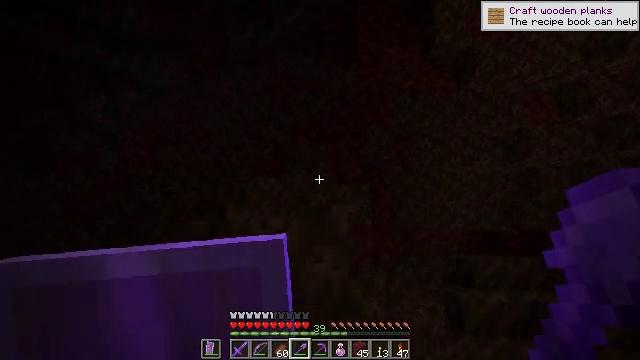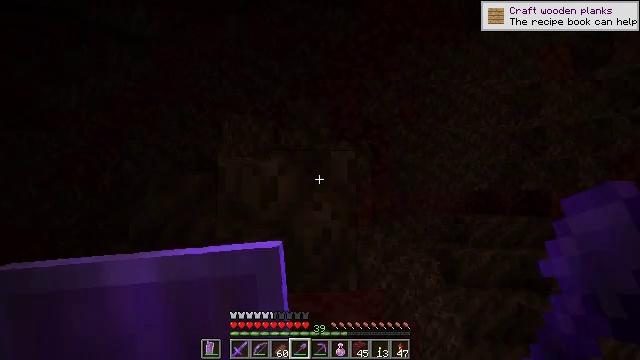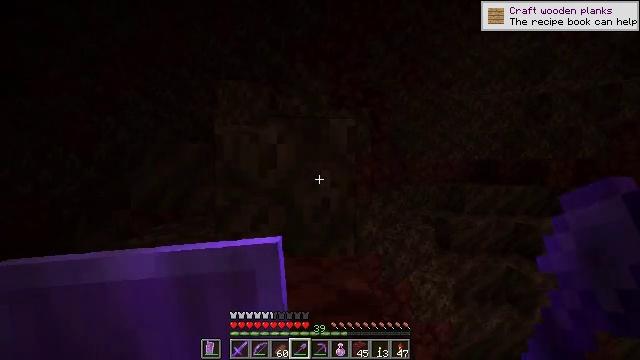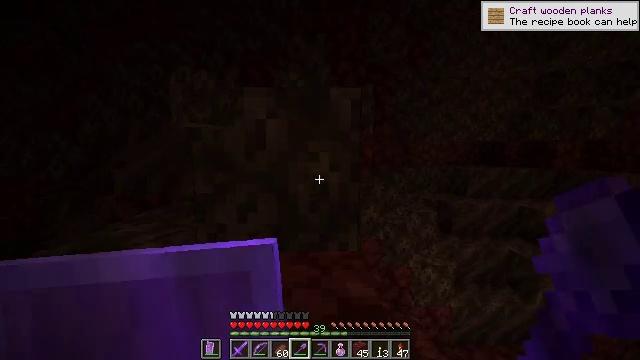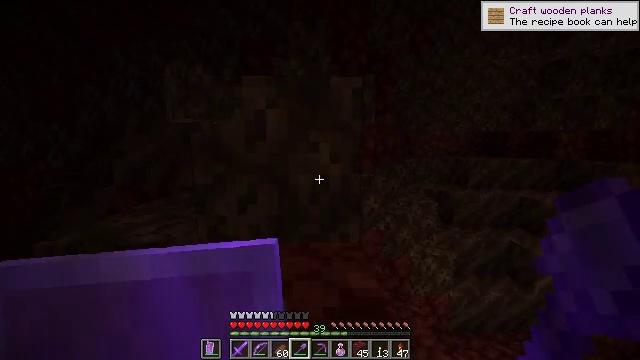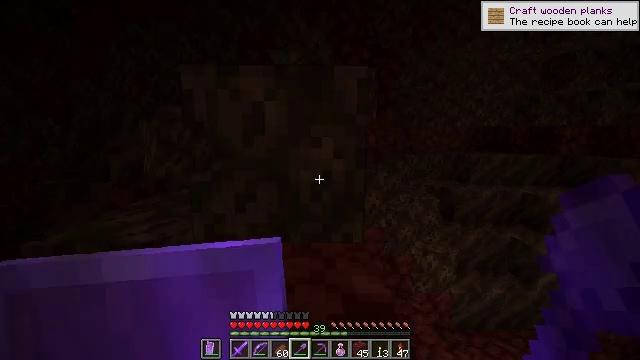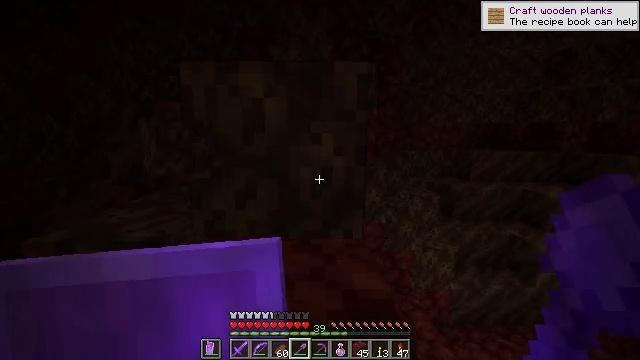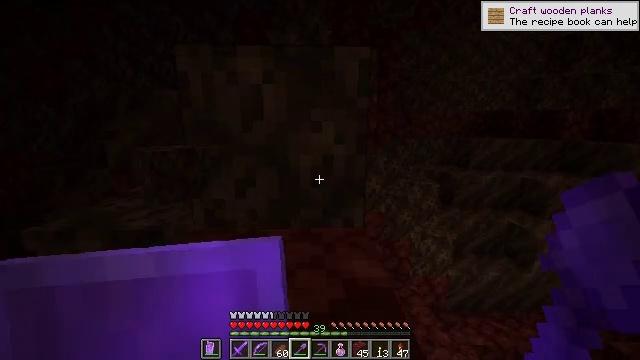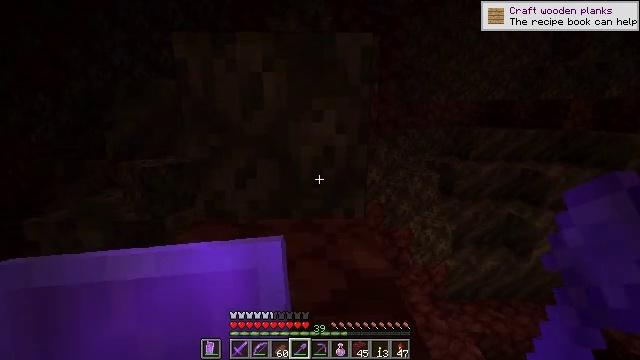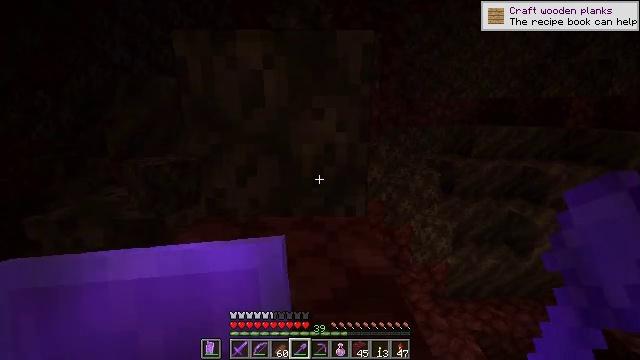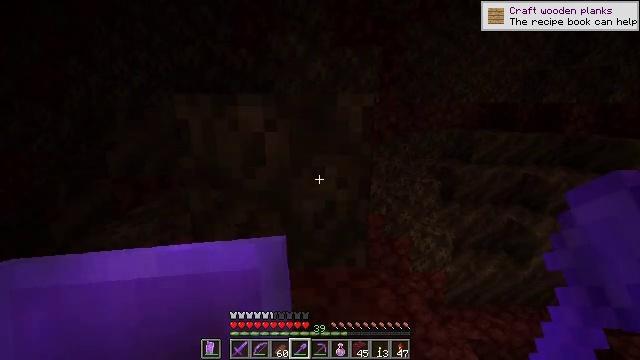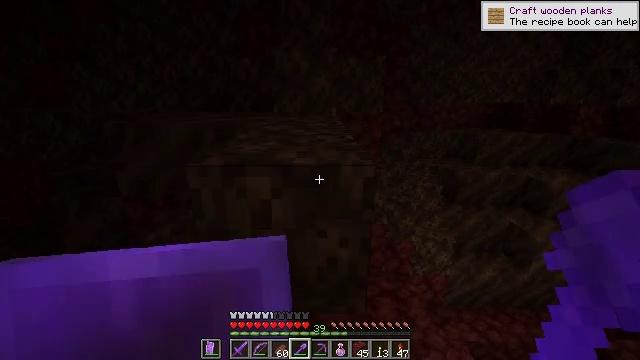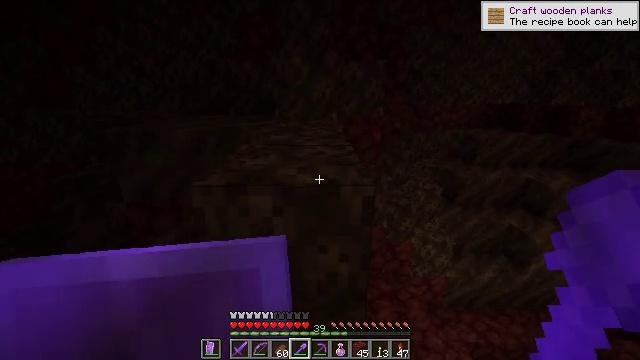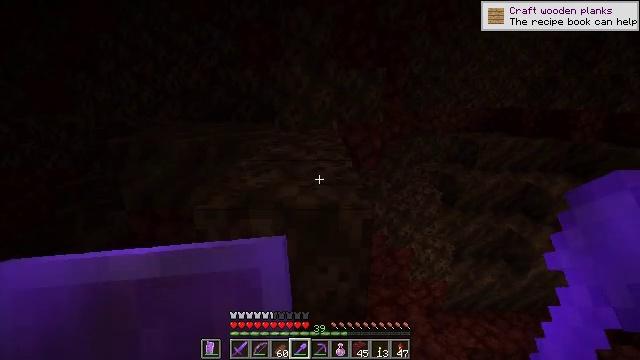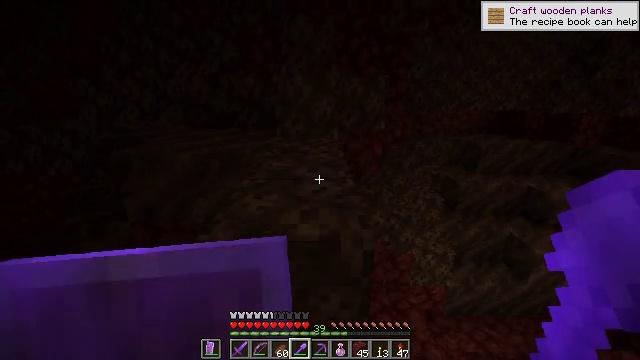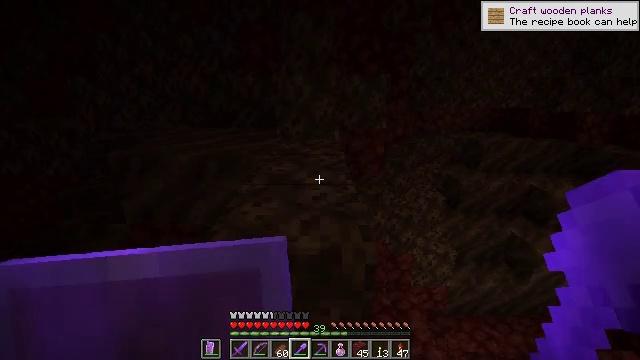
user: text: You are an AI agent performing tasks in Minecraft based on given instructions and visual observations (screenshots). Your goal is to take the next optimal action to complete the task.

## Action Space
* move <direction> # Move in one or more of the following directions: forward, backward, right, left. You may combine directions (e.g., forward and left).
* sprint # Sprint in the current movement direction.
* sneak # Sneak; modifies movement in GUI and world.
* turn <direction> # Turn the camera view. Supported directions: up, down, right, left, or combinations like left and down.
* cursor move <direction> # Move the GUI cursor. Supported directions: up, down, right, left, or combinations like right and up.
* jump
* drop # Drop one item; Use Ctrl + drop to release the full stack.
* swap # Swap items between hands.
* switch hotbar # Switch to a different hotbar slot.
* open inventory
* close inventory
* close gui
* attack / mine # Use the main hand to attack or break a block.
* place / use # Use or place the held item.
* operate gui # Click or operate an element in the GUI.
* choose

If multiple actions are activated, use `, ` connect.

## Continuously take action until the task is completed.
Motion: motion action
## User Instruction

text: Extract soul sand for building purposes.
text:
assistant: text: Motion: move forward, turn down
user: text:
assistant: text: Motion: move forward, turn down
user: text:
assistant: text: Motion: turn down
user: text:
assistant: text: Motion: turn down
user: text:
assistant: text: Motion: no_op
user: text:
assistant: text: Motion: no_op
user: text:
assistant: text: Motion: turn down
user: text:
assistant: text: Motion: turn down
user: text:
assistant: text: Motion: no_op
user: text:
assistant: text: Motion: move forward, jump
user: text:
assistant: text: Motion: move forward, turn down, jump
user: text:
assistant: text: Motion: move forward, jump
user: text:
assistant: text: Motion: move forward
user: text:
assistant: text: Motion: move forward
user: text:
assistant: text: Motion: no_op
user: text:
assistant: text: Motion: no_op
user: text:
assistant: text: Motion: no_op
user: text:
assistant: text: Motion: no_op
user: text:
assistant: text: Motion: no_op
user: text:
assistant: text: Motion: turn down
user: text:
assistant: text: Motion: no_op
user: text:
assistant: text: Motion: attack / mine
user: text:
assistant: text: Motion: attack / mine
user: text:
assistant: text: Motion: attack / mine
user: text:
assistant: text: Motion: move forward, attack / mine
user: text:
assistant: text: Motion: move forward, attack / mine
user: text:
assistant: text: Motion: move forward, attack / mine
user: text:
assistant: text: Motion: move forward, attack / mine
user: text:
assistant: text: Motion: attack / mine